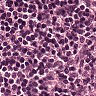
Metastatic tissue present: no